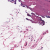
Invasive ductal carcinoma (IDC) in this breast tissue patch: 0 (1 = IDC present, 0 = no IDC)